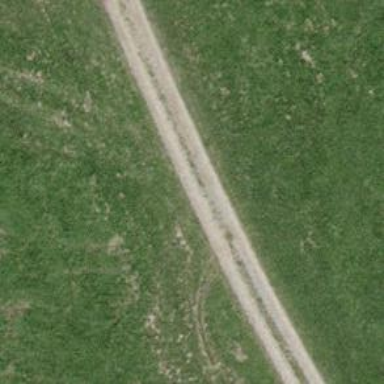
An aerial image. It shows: Track with grade3 tracktype.